Field crop: tomato
Growth stage: 2
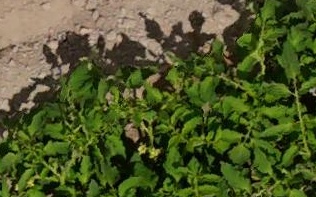
Species: tomato